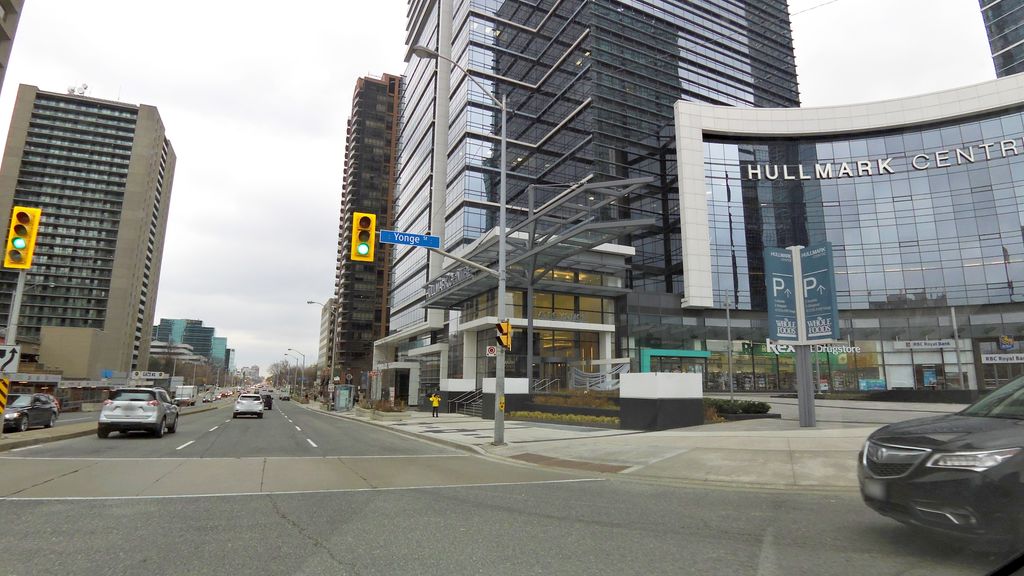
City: toronto